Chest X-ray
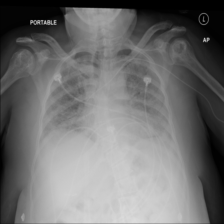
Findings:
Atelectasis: negative
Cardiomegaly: negative
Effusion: negative
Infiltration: positive
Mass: negative
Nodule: negative
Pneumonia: negative
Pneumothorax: negative
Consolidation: negative
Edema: negative
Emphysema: negative
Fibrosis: negative
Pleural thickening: negative
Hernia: negative